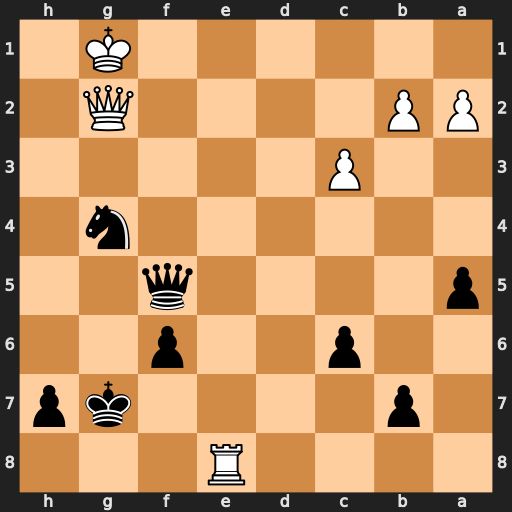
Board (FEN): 4R3/1p4kp/2p2p2/p4q2/6n1/2P5/PP4Q1/6K1
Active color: b
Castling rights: -
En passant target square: -
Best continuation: Qb1+ Qf1 Qg6 Re1 Ne3+